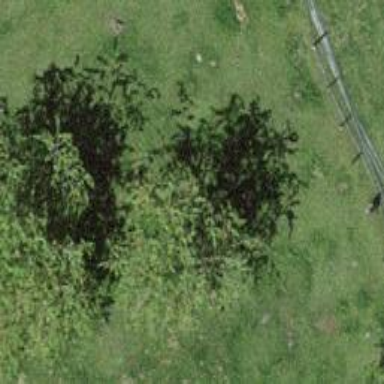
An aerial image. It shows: Single tag "natural: tree."